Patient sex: F
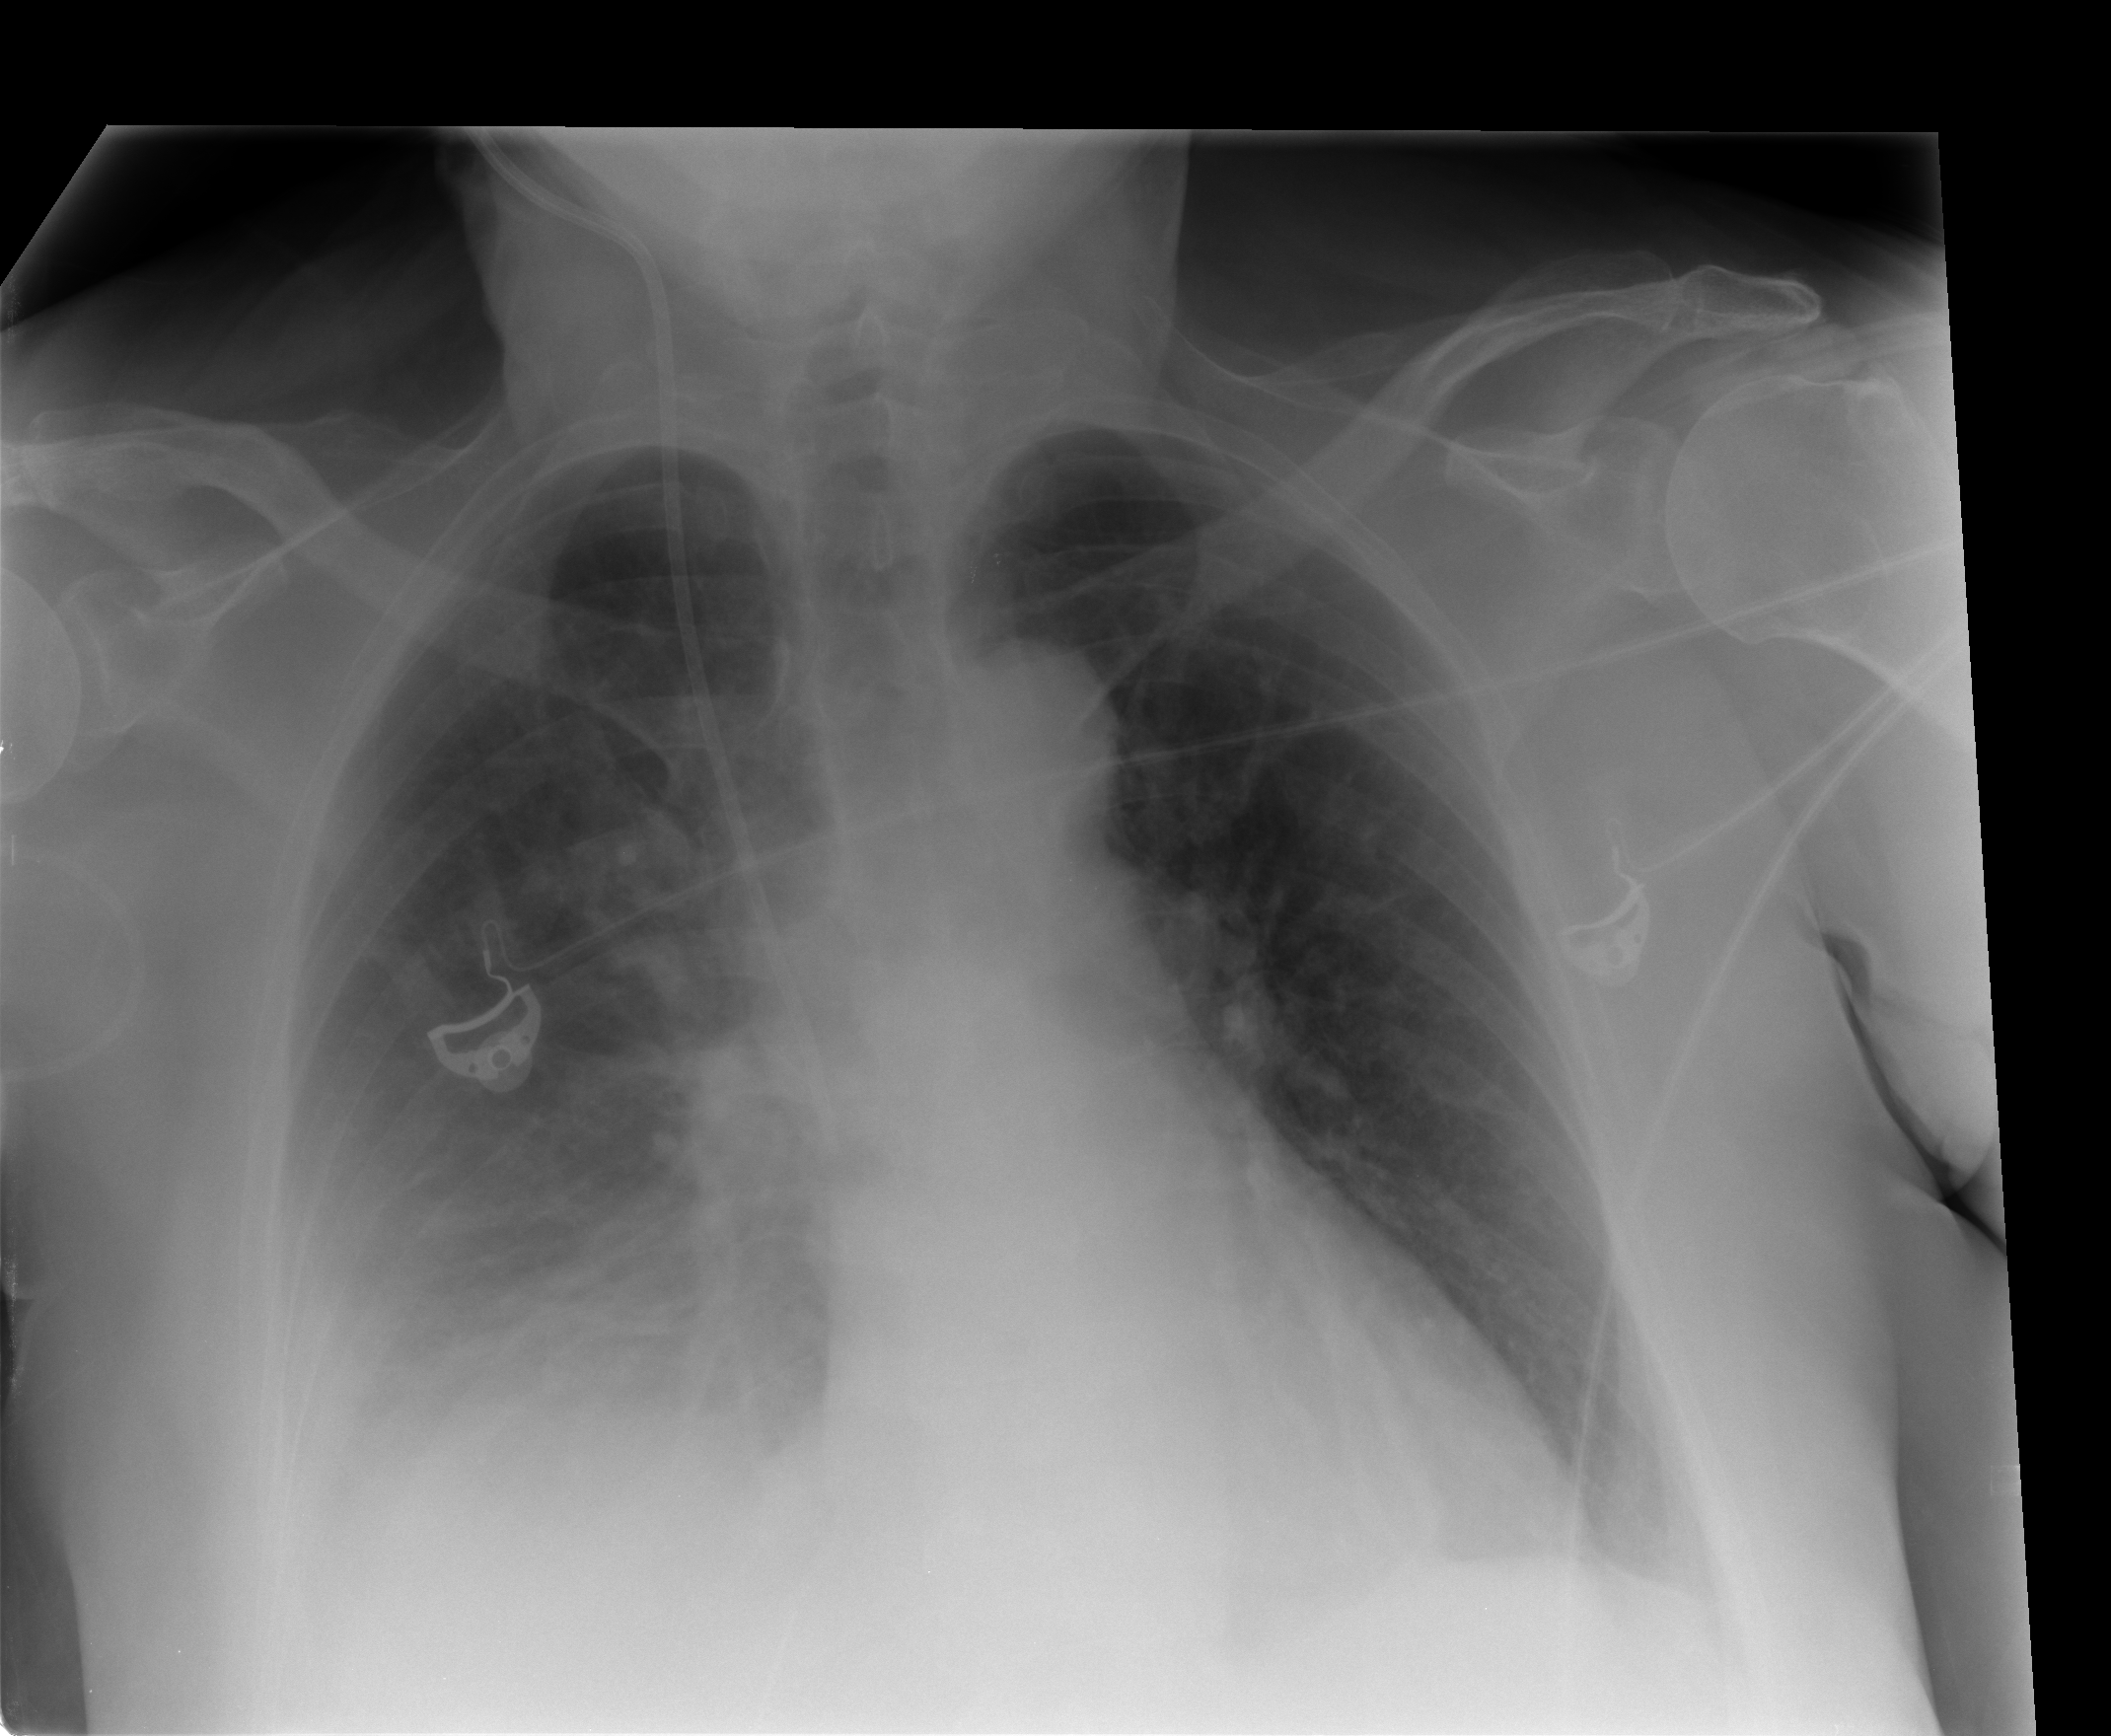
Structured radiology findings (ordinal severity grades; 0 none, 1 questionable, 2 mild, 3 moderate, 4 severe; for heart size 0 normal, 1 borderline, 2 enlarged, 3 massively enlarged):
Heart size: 0
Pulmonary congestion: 2
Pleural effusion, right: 2
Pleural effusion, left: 0
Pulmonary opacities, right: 1
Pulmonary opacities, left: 0
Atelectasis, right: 3
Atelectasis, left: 2